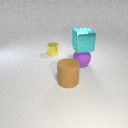
large cyan metal cube above large purple rubber sphere